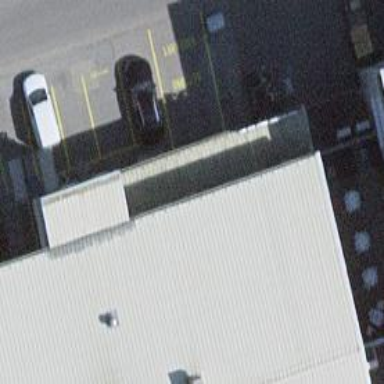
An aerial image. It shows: Ambulance station for emergencies.